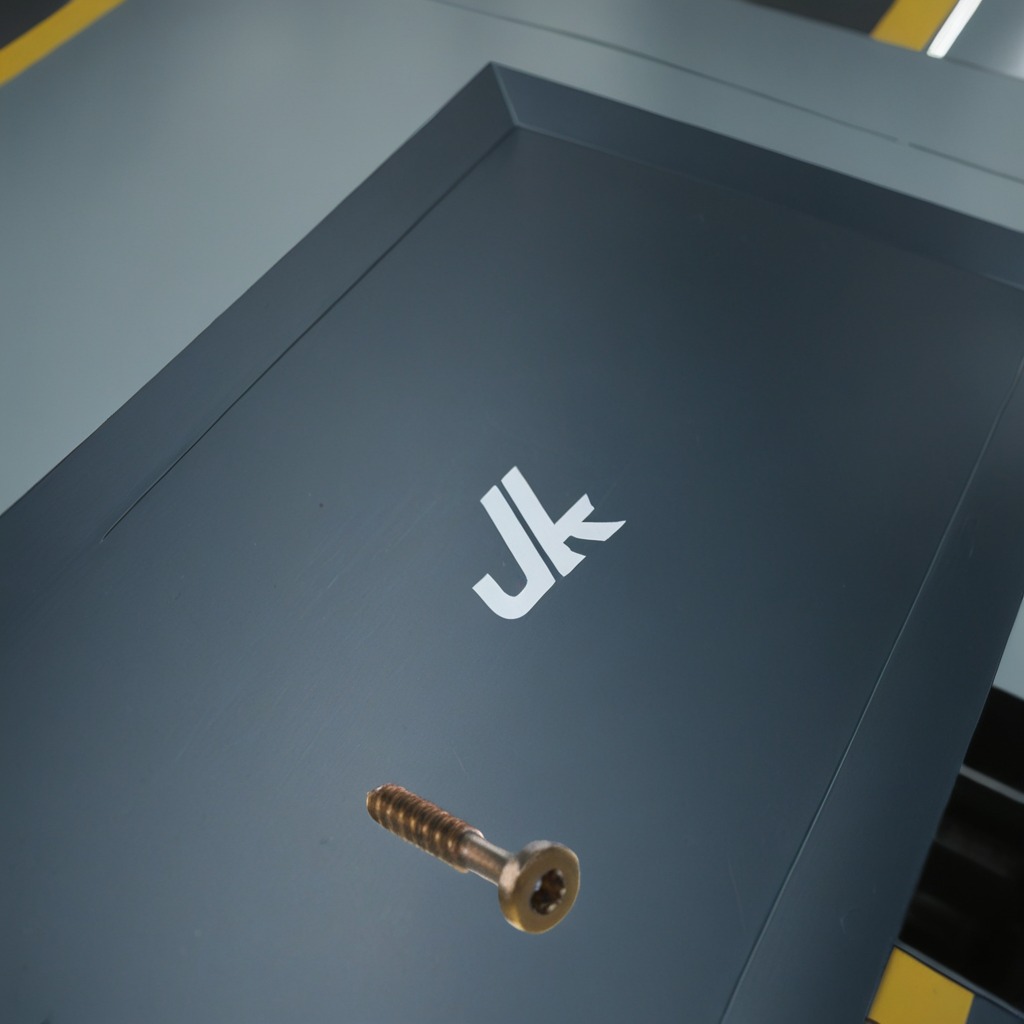
A metal screw lying on a toolbox surface in an airplane hangar workshop.